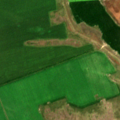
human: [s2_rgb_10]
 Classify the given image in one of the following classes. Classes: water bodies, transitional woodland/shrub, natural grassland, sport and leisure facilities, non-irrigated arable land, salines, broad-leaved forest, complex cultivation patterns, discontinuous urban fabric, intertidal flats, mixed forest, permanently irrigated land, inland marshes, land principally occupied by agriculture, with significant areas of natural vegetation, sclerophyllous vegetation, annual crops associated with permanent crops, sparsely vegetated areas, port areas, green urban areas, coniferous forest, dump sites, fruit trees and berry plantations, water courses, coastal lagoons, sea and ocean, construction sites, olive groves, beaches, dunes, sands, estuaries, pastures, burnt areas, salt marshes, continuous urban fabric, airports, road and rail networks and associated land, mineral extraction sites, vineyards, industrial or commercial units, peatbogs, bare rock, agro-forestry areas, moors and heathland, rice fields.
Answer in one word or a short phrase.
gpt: non-irrigated arable land, pastures, inland marshes